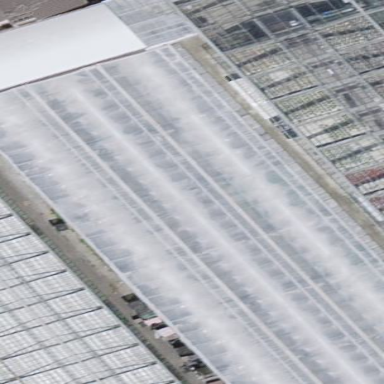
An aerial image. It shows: Greenhouse.